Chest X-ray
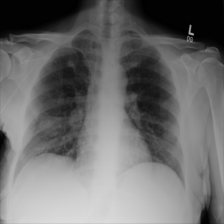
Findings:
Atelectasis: negative
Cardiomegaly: negative
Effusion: negative
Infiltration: negative
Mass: negative
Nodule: negative
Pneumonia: negative
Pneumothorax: negative
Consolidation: negative
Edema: negative
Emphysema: negative
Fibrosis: negative
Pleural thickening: negative
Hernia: negative